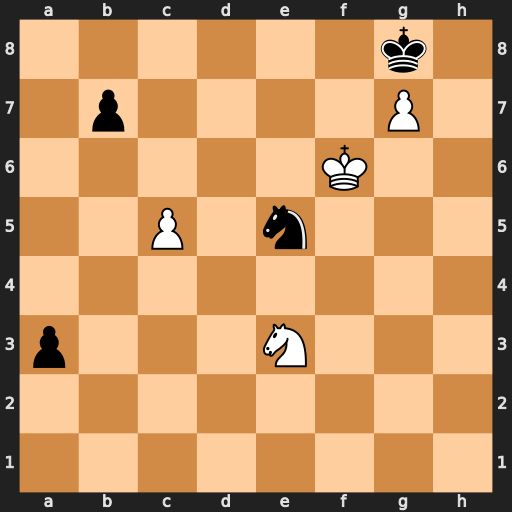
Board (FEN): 6k1/1p4P1/5K2/2P1n3/8/p3N3/8/8
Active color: w
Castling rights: -
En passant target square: -
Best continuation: Kxe5 a2 Nc2 a1=Q+ Nxa1